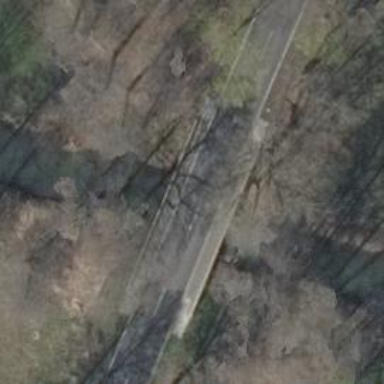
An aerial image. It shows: Secondary road bridge with paved surface.